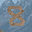
Label: 8